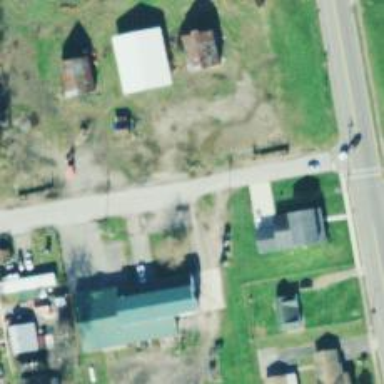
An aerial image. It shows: Residential road.